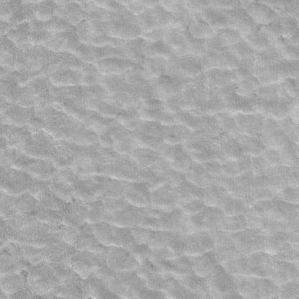
Label: frost